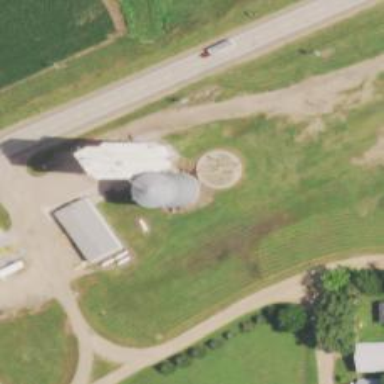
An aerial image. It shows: Silo.